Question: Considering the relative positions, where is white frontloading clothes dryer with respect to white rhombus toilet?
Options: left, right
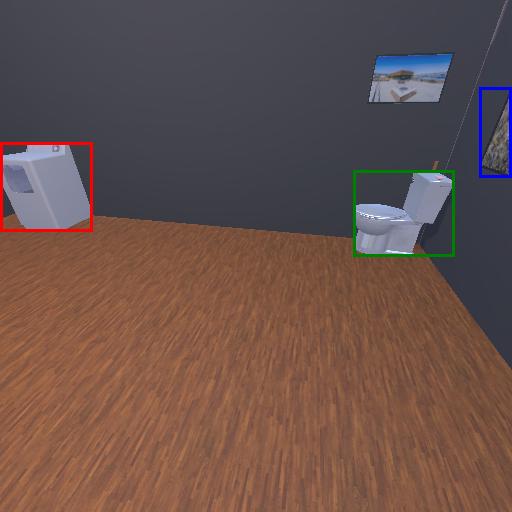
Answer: left